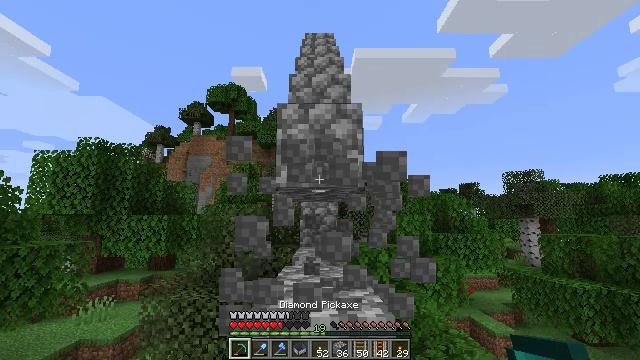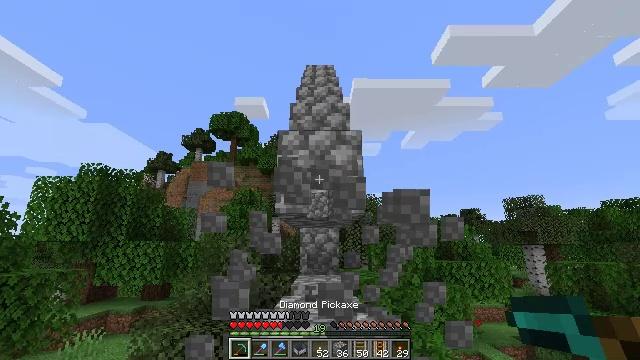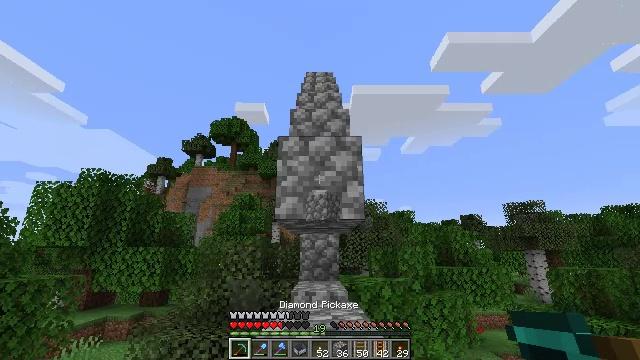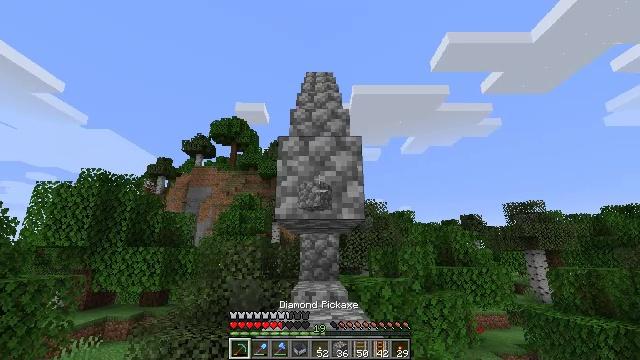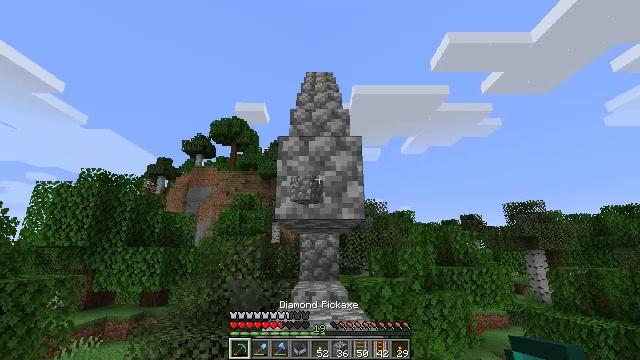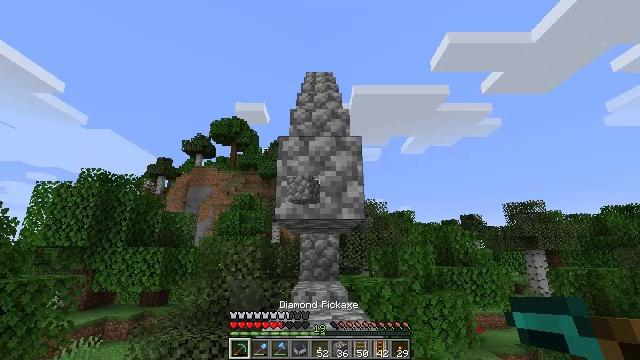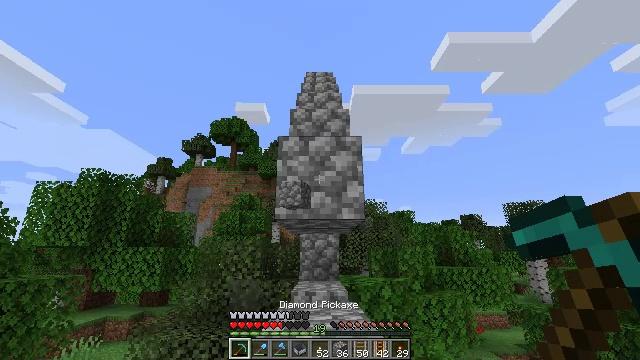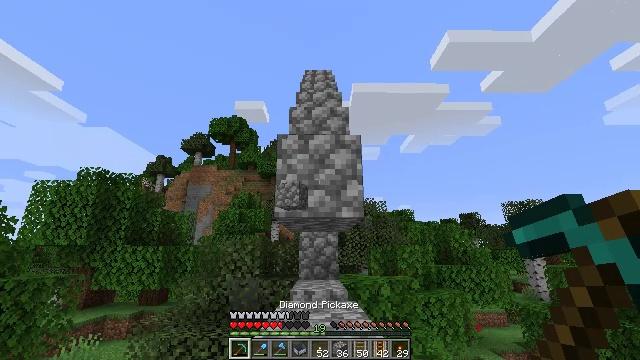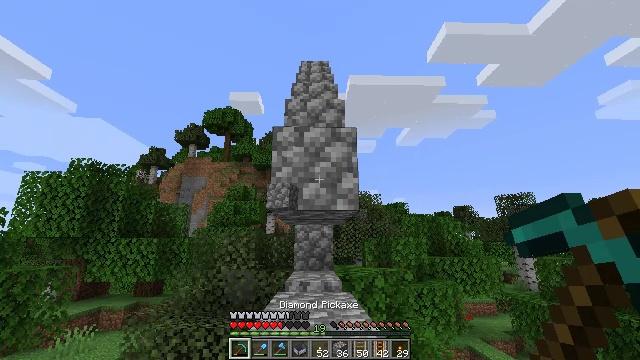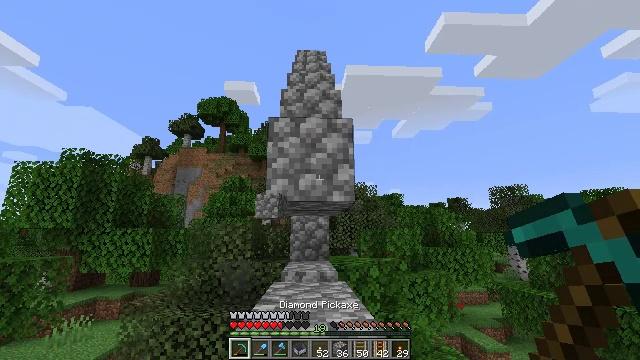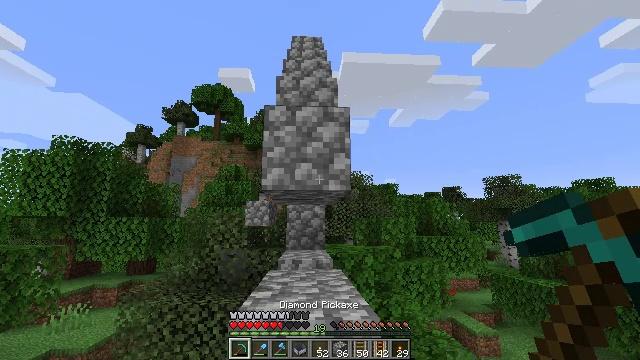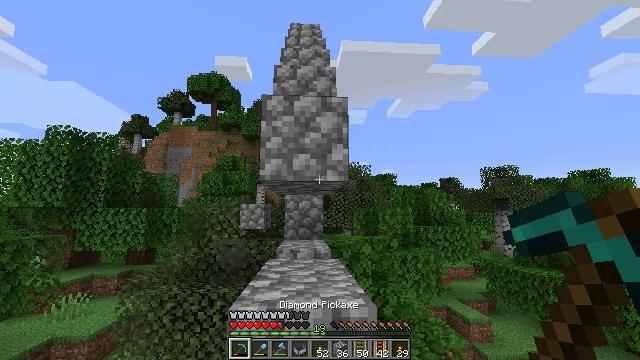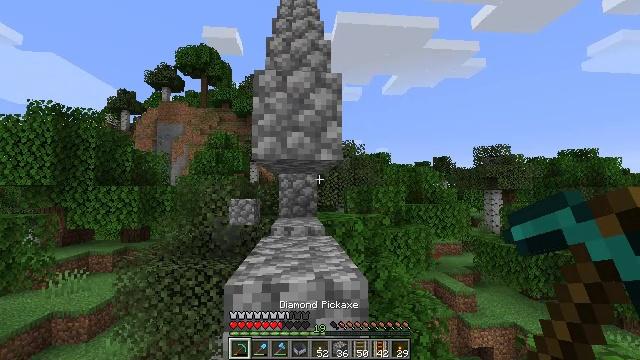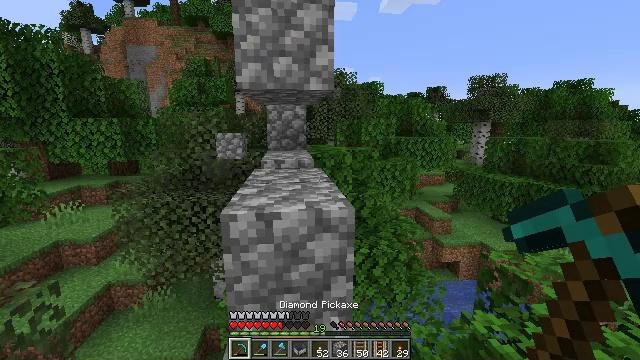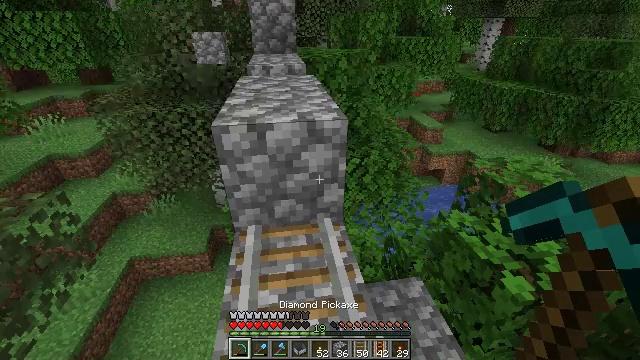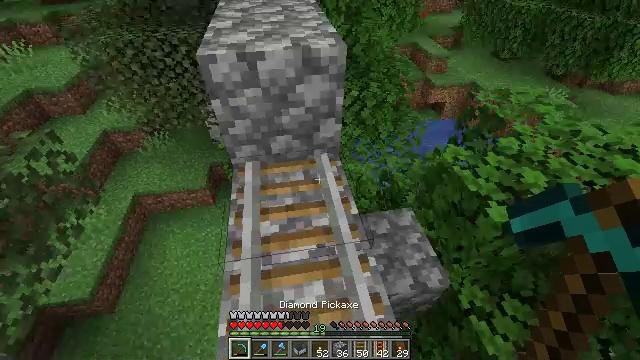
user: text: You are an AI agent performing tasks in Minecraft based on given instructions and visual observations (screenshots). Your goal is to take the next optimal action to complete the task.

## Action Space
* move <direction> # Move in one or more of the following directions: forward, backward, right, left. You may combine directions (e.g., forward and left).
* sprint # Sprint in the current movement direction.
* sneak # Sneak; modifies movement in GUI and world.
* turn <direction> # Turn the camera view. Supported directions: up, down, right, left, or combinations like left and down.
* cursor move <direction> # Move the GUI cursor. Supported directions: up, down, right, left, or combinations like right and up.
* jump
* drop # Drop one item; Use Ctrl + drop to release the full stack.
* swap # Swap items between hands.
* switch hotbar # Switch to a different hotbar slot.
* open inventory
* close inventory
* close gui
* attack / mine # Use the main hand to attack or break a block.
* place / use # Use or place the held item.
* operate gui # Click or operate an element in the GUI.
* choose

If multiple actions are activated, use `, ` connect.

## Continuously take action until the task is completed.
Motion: motion action
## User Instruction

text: Pick up the rail by attacking it.
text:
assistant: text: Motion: turn up
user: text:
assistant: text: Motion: turn up
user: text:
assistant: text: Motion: no_op
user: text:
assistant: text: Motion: no_op
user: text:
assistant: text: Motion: no_op
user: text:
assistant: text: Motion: no_op
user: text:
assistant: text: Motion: no_op
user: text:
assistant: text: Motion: turn right and down
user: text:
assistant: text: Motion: turn down
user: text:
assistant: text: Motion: turn down
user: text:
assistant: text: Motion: turn down
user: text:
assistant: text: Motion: turn right and down
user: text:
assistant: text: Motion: turn right and down
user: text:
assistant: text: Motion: turn right and down
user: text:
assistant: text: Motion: turn down
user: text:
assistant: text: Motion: turn down
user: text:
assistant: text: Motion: turn down
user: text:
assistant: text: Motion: turn down
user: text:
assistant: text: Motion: no_op
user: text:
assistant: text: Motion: no_op
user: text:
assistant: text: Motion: turn down
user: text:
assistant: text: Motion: no_op
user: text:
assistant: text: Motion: no_op
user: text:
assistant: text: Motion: no_op
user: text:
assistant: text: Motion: turn left and up
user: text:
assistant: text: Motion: turn left and up
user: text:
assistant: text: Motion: no_op
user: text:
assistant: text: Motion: attack / mine
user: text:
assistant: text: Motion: attack / mine
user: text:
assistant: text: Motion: attack / mine